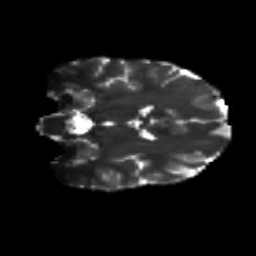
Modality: T2w
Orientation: coronal
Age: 21
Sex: female
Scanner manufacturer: siemens
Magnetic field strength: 3 T
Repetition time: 8.8 s
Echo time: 0.085 s